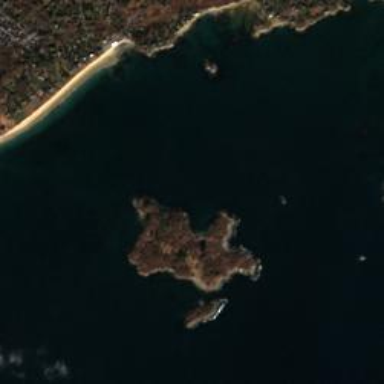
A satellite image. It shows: Image showing island.